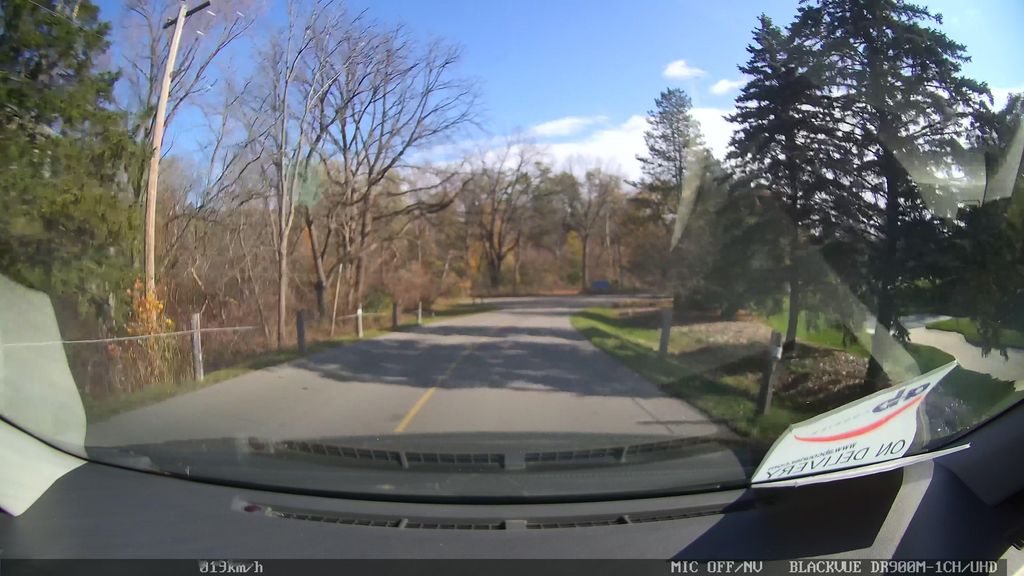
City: toronto